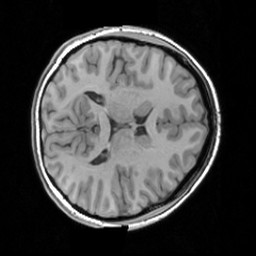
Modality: T1w
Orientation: axial
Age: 19
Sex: female
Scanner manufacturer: siemens
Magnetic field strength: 3 T
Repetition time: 1.63 s
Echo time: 0.00311 s